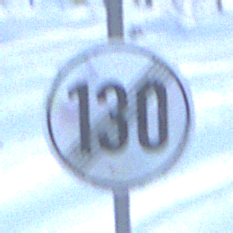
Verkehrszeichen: EndeGeschwindigkeit130
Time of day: MorningAfternoon
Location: Outdoor (Nature)
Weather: Clear
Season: Winter
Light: Natural